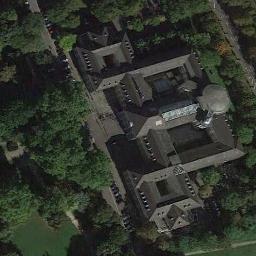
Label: church